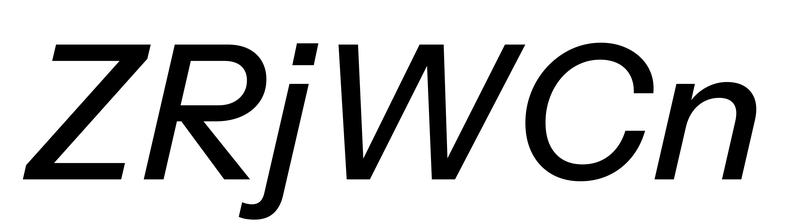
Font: InstrumentSans-Italic_Medium_Italic